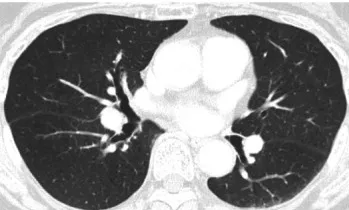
(C) Chest computed tomography before treatment with sotorasib shows no obvious abnormal shadows in the background lungs.
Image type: radiology (ct)